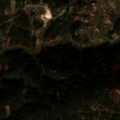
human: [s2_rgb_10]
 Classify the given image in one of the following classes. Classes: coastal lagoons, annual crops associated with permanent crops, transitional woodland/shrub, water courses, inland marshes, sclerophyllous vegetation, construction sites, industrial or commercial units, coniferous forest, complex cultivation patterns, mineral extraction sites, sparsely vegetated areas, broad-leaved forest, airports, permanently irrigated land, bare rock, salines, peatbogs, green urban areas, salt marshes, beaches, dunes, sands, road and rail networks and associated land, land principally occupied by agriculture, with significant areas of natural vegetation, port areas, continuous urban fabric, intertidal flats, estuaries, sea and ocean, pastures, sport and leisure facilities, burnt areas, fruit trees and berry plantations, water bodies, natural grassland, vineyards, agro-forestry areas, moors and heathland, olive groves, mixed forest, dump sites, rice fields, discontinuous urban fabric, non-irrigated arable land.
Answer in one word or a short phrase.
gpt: complex cultivation patterns, land principally occupied by agriculture, with significant areas of natural vegetation, broad-leaved forest, coniferous forest, transitional woodland/shrub